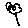
Label: flower